Chest X-ray. View position: AP
Patient age: 35
Patient sex: M
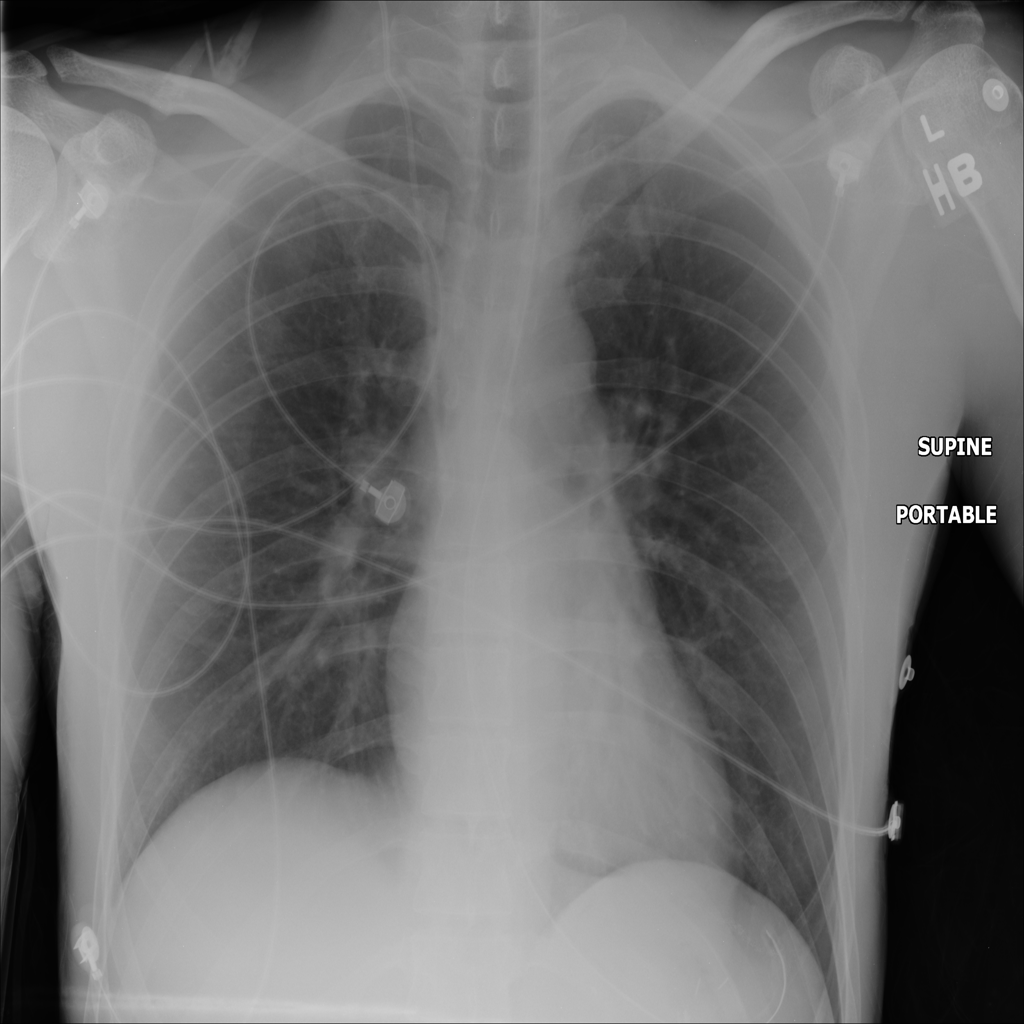
Finding: Pneumothorax